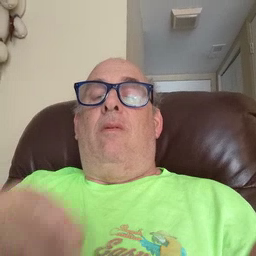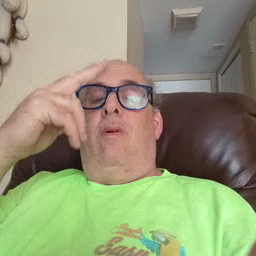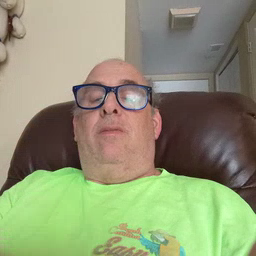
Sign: high